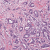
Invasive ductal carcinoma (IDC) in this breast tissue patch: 1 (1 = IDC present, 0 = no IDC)